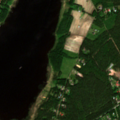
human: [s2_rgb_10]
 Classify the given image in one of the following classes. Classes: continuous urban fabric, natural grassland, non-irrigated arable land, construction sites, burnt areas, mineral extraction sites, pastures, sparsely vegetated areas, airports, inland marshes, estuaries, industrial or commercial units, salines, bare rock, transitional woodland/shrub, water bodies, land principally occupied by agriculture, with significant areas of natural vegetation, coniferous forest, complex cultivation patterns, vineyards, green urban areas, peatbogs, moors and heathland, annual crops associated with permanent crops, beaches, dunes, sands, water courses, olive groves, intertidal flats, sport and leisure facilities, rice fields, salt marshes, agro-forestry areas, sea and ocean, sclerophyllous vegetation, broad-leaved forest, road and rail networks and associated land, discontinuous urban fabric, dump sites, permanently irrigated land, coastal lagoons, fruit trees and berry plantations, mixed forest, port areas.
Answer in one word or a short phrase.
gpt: discontinuous urban fabric, land principally occupied by agriculture, with significant areas of natural vegetation, coniferous forest, mixed forest, water courses